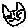
Label: cat